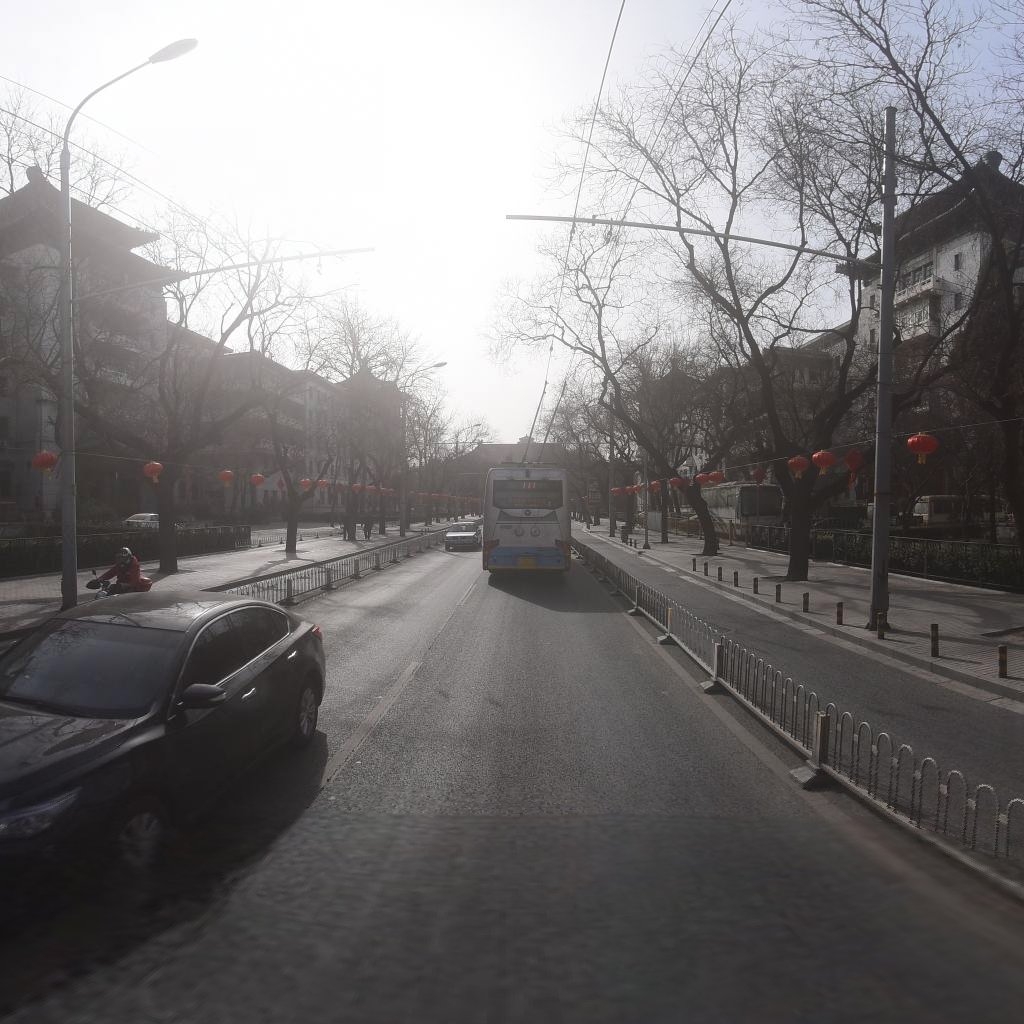
Region: Xicheng
Road damage annotations: longitudinal crack